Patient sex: F
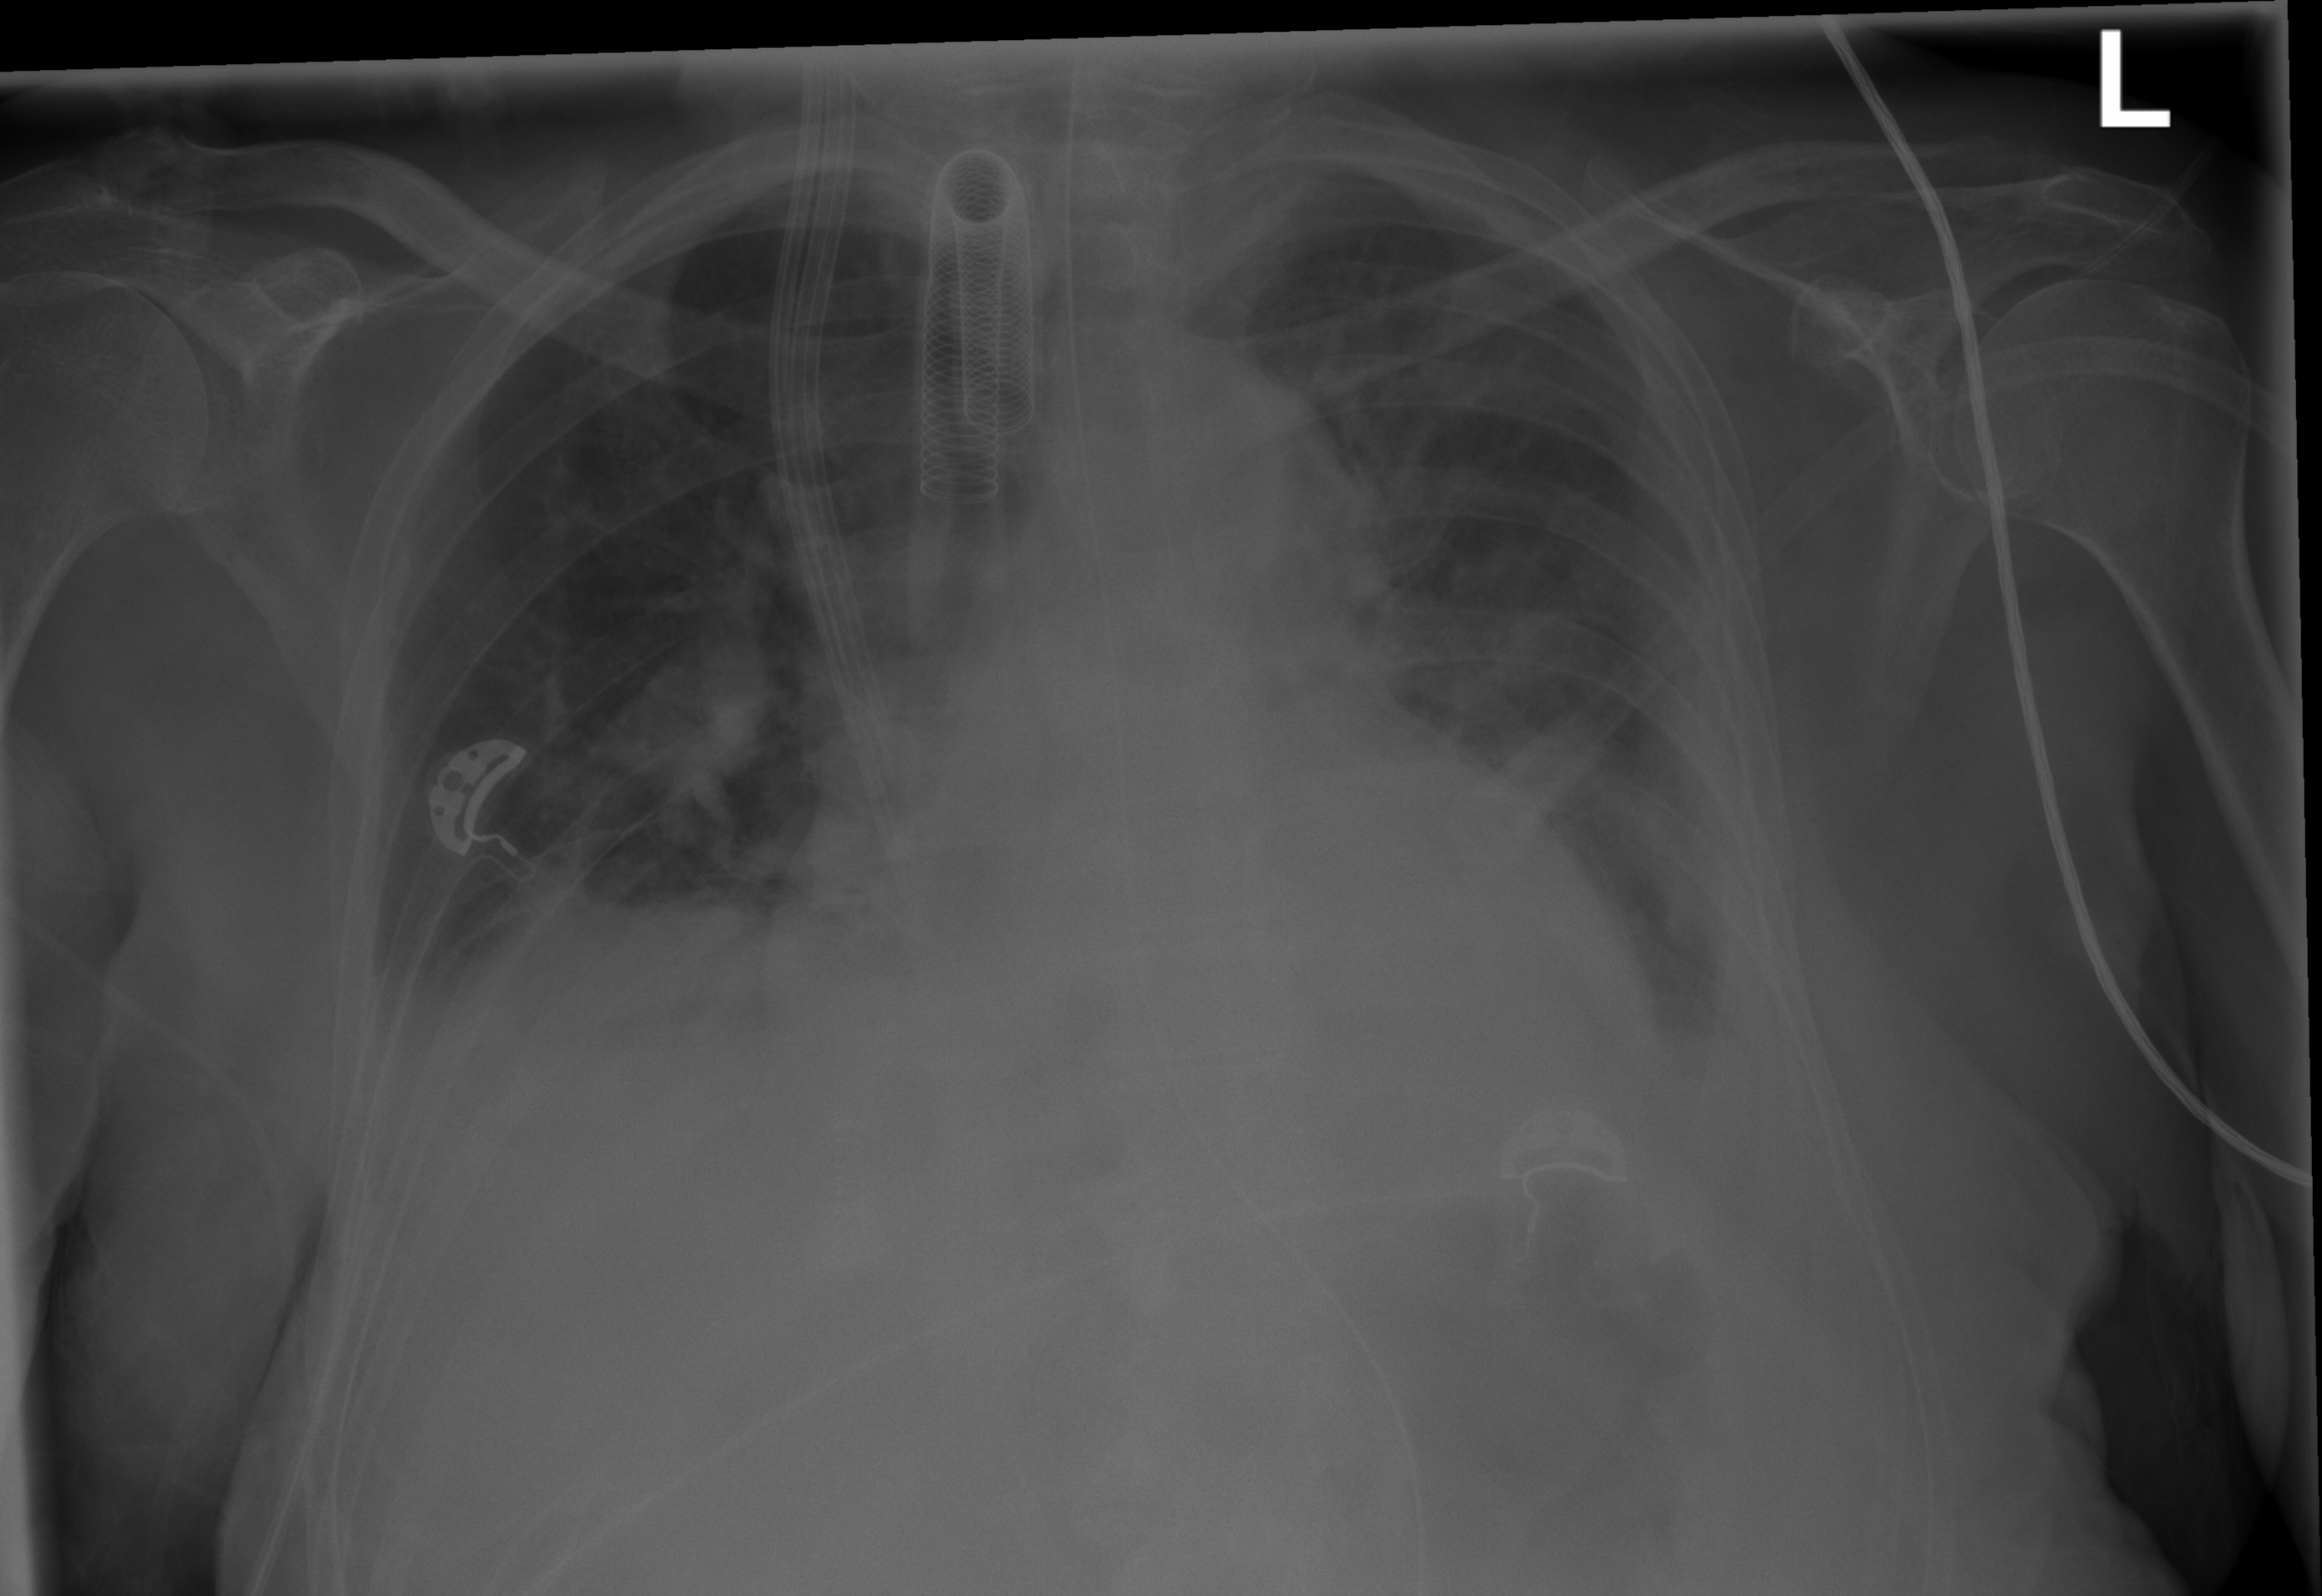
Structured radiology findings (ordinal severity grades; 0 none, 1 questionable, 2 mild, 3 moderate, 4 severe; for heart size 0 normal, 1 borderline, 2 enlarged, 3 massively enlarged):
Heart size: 2
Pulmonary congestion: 0
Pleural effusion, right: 2
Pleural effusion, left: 2
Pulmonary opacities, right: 0
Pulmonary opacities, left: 0
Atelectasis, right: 2
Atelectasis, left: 2